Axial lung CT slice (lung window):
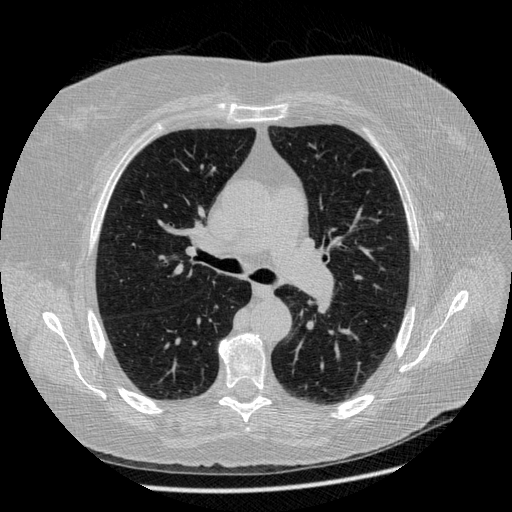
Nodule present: no